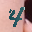
Label: 4